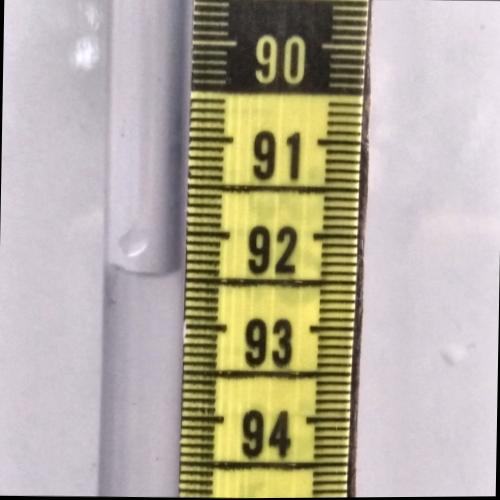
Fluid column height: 92.4 cm